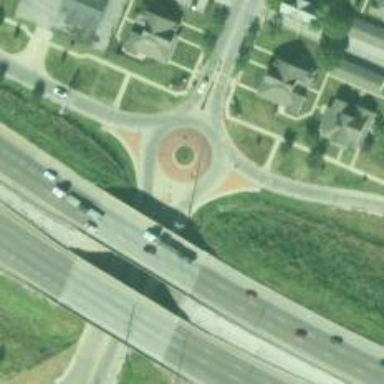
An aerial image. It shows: Roundabout at tertiary road junction.